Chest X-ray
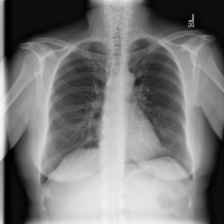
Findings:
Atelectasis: negative
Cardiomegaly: negative
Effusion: negative
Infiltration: negative
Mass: negative
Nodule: negative
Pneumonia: negative
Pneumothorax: negative
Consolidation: negative
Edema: negative
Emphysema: negative
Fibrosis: negative
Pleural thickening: negative
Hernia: negative